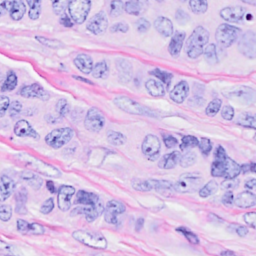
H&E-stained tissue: Breast